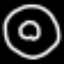
Label: donut